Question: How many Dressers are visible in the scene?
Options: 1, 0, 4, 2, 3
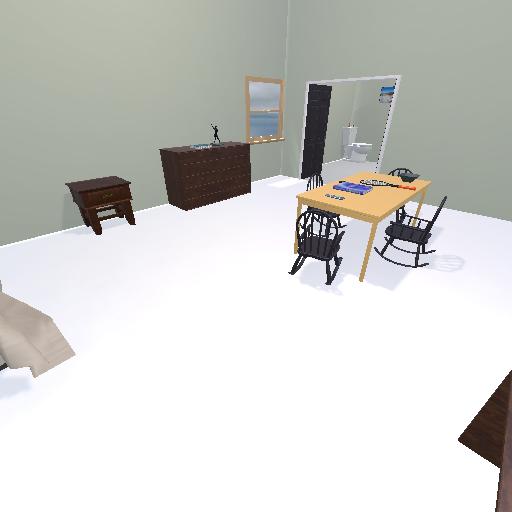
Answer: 1